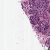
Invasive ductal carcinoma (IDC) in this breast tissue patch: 1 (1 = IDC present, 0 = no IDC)